Question: This might be a hard question, or a stupidly simple one. Either way, bear with me, as I'm quite new to 'C#'.
I've been building a 'Form' with a 'ListBox' inside, and a few other things, and all has been well. Where things get odd are in the filling of said box with information.
My logic to filling this 'ListBox' thus far has been:
'''
foreach (var value in userList)
{
listBoxForForm.Items.Add("#" + value.internalId + " - " + value.title + " - " + value.typeName);
}
'''
(Don't mind the odd '' between the '"' and the ' '!)
The problem is that this looks odd if certain values are too long (not "long" as in 'value.length' but "long" as in width).
To better explain it, I took a screenshot (forgive the government-style censoring):

As you can see, the problem is that the text doesn't seem to format correctly when using ' ' in this context.
Is there a way I can format this text neatly in the intended 3-column style I'm going for here? Without knowing the length of the variables in each 'value', I mean?
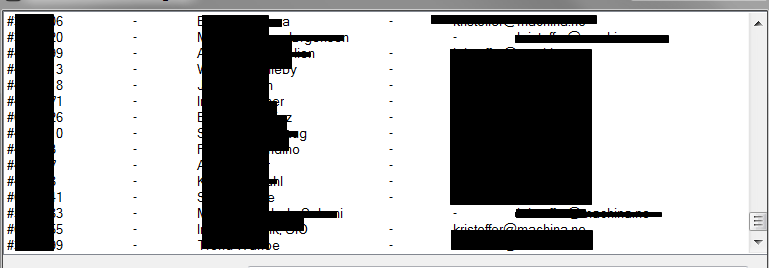
Answer: You should try with <URL>:
'''
using System;
class Program {
static void Main()
{
string s = "cat".PadRight(10); string s2 = "poodle".PadRight(10);
Console.Write(s);
Console.WriteLine("feline");
Console.Write(s2);
Console.WriteLine("canine");
}
}
'''
which will output:
'''
cat feline
poodle canine
'''